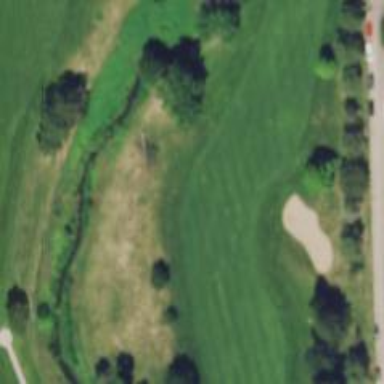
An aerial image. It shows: View of golf hole.